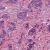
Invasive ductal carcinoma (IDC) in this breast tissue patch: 1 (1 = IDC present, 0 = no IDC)